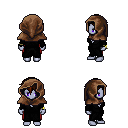
a pixel art fantasy rpg character, female body template, dark elf, purple skin, gray robe, red pants, brown short bangs hairstyle, cloth hood, bracelets, four views (front, back, left, right), 2x2 character sprite sheet, small pixel art, hard edges, no anti-aliasing